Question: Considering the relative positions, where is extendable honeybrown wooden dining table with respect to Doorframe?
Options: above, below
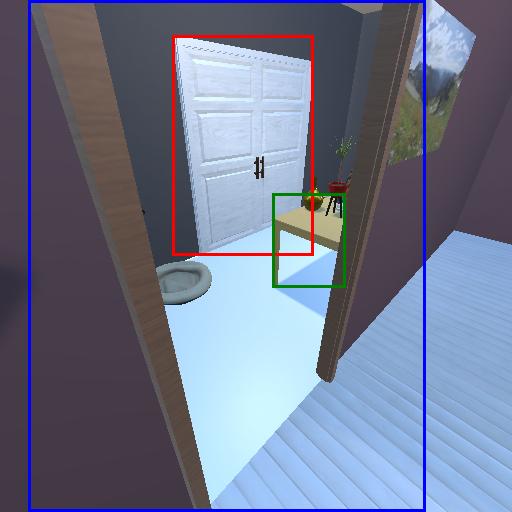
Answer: above